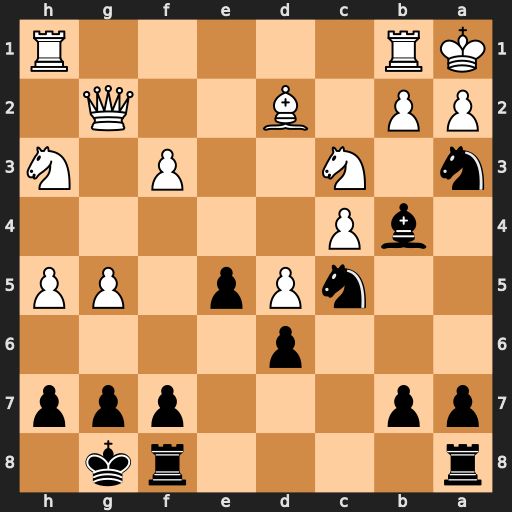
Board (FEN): r4rk1/pp3ppp/3p4/2nPp1PP/1bP5/n1N2P1N/PP1B2Q1/KR5R
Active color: b
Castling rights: -
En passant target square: -
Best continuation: Nc2#